Question: I've been experimenting with Linux syscall hooking on a x86_64 Linux system, following the standard procedure of patching the 'sys_call_table' method table as found in '/proc/kallsyms'.
However in my trampoline, specifically for syscalls that parse a file path such as openat, makedir I seem to be retrieving non human readable file paths as a result of 'printk(path)', where path is the exact formal parameter passed to the syscall that is intercepted.

Could someone explain why I am not able to intercept the human readable path name from a syscall? e.g. '/usr/home/file.txt'.
Problem detour:
'''
asmlinkage int sys_access_trampoline(const char __user *path, int mode)
{
char buffer[STR_MAX];
strncpy_from_user(buffer, path, strnlen_user(path, PATH_MAX+1));
printk(buffer); // prints aayy\ etc...
STUB_ORIGIN();
return sys_access(path, mode);
}
'''
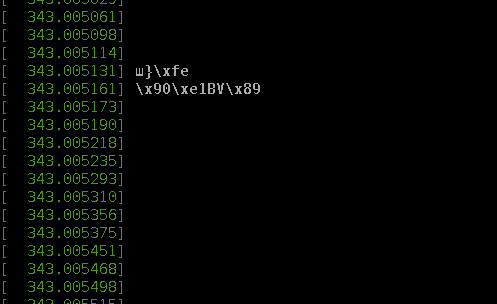
Answer: As Tsyvarev alluded to, the manner in which syscall parameters are passed has changed for newer kernel versions () and requires that the intercepting trampoline have the following signature:
'''
asmlinkage __type__ sys_foobar(const struct pt_regs * regs).
'''
Individual parameters are then accessed via the respective registers, i.e (x86_64)
'''
arg1 arg2 arg3 arg4 arg5 arg6
regs-> (di) (si) (dx) (r10) (r8) (r9)
'''
So to get the path string for the access syscall, you would use 'regs->di'.
'''
asmlinkage int sys_access_trampoline(const struct pt_regs * regs)
{
char buffer[STR_MAX];
strncpy_from_user(buffer, regs->di, strnlen_user(path, PATH_MAX+1));
printk(buffer);
STUB_ORIGIN();
return sys_access(path, mode);
}
'''
I now receive the correct ASCII path name.
Thank you to everyone for helping!